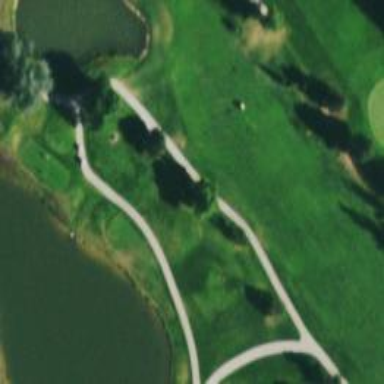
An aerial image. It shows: Path for both roads and golfers.